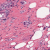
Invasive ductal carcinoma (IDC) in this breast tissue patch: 0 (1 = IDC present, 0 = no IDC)